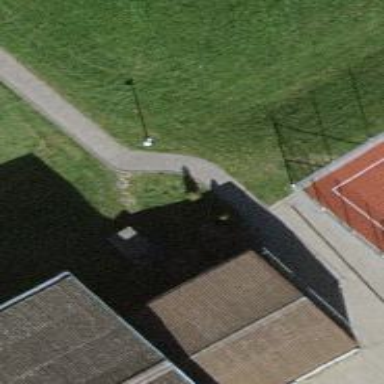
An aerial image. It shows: Footway with ground surface.